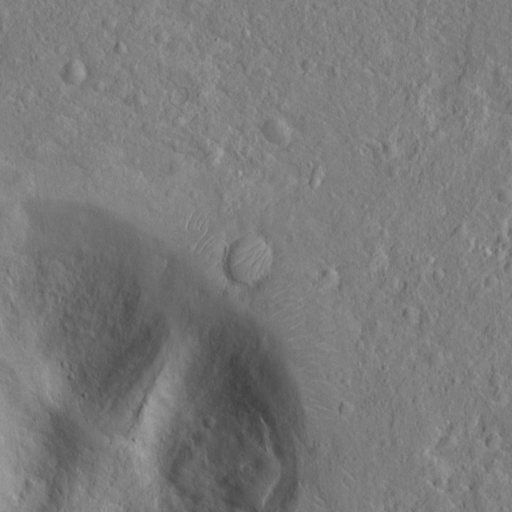
Classes present: Background, Cone